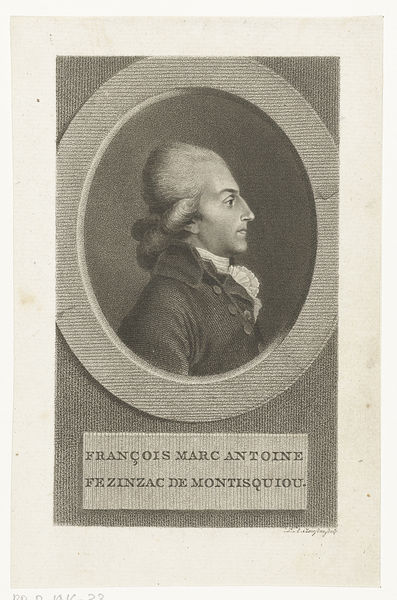
Titel: Portret van François-Xavier-Marc-Antoine de Montesquiou-Fézensac
Künstler: Lambertus Antonius Claessens
Standort: Amsterdam
Institution: Rijksmuseum
Schlagwörter: soldier, white, black, collar, face, france, gray, grey, hair, lace, nose, portrait, woman, mirror, picture, profile, man, ear, head, eyes, noble, side, frame, oval, brow, chin, coat, mouth, buttons, french, cravat, jacket, writing, marc, royal, clothes, circle, eye, lines, mark, lips, mary, forehead, round, button, text, wig, ruffle, official, portret, frill, medalion, ellipse, francois marc antoine, francois, anthoine, antoine, prancois, montisquiou, francisc, portreit, montesque, barocque